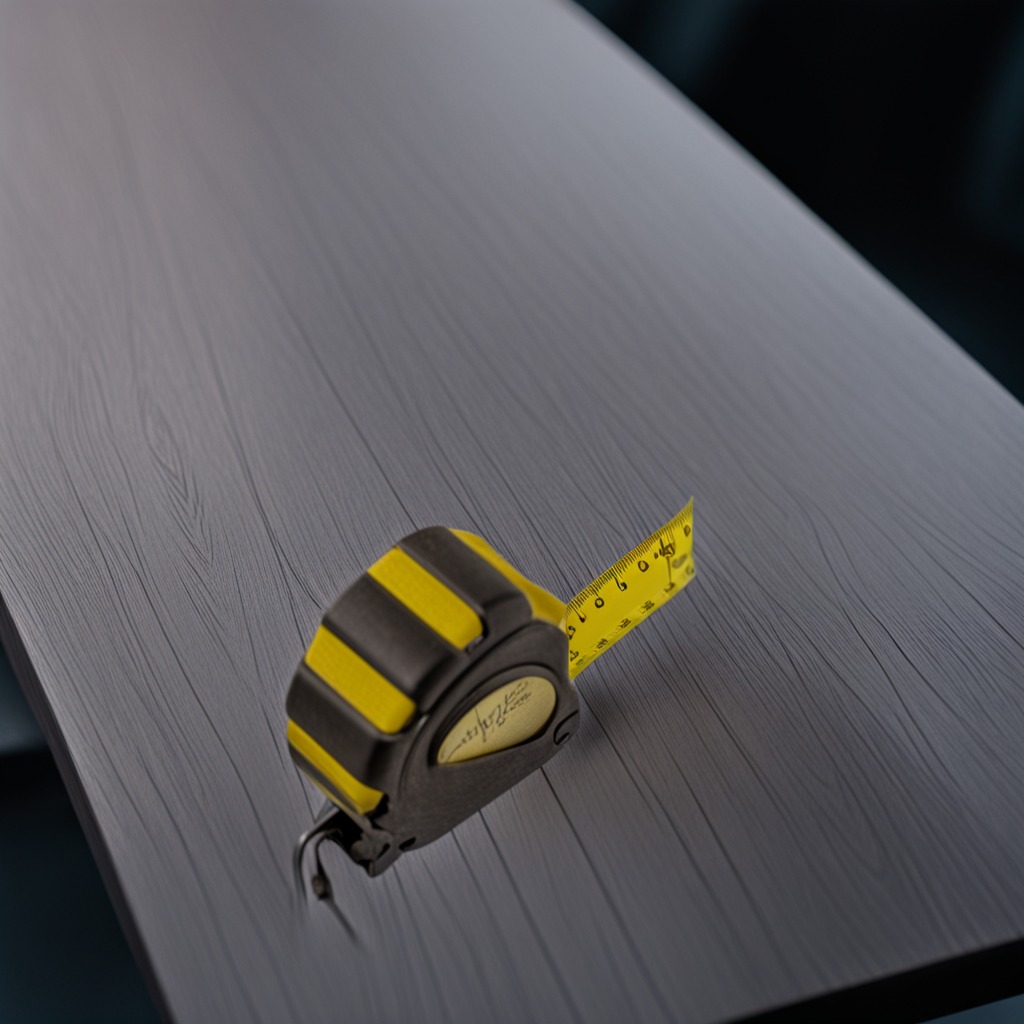
A measuring tape lies on a old table with faint burn marks in a small garage at twilight.